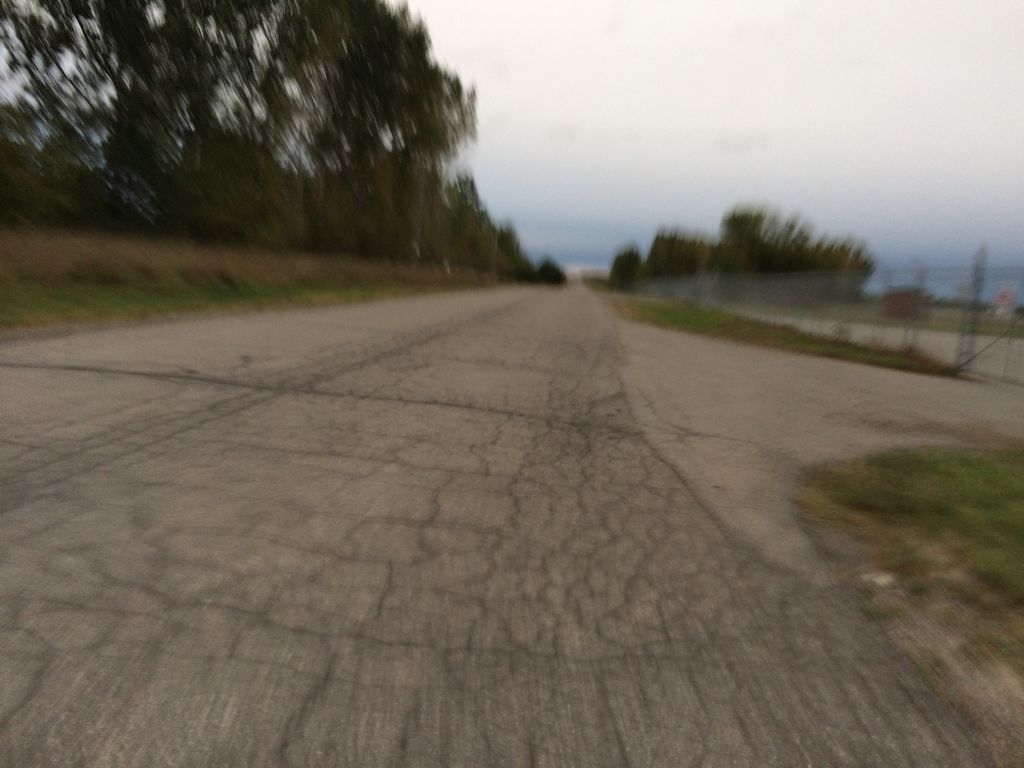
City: ottawa-gatineau